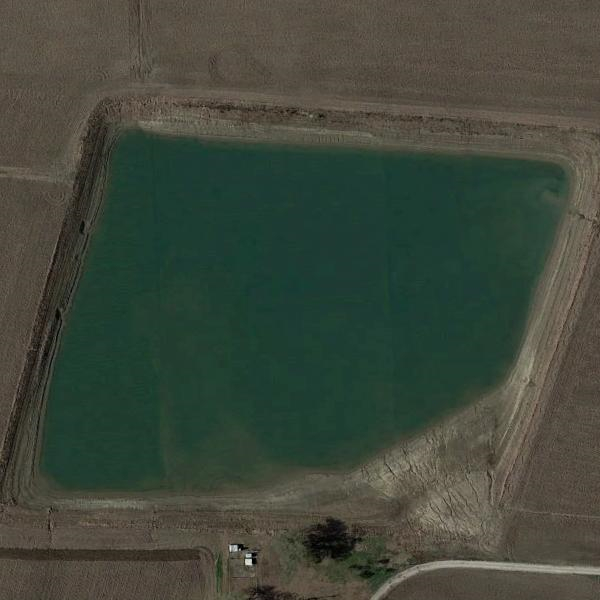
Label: Pond